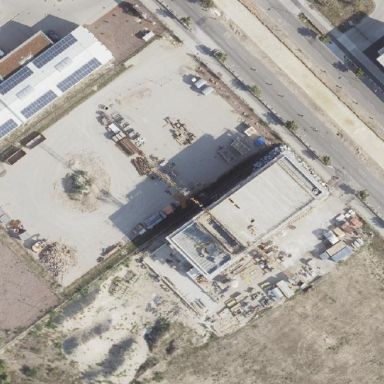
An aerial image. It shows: Commercial building with flat roof.